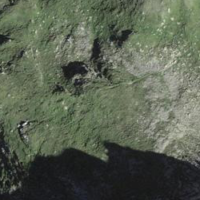
EUNIS habitat code: 48
Species observed at this site:
Botrychium lunaria